Question: I installed the 32bit JDK and the service starts fine now. No idea why though. The machine it was failing on was 64bit...
So installing the 32bit JDK will allow the service to install, but solr will not run. There is a StackOverflowException and NullPointer Excpetions in the logs.
I am trying to run Jetty as a service on Windows 7 64bit. I have it running on a very similar machine just fine, but on the second I am getting errors I have not been able to resolve.
The service installs fine, however when you try to start it you get the message in the console: The Jetty6-Service service was launched, but failed to start.

This is the related contents in the jetty-service.log:
'''
STATUS | wrapper | 2011/02/16 12:50:07 | Starting the Jetty6-Service service...
STATUS | wrapper | 2011/02/16 12:50:07 | --> Wrapper Started as Service
DEBUG | wrapper | 2011/02/16 12:50:07 | Using tick timer.
DEBUG | wrapperp | 2011/02/16 12:50:07 | server listening on port 32000.
STATUS | wrapper | 2011/02/16 12:50:07 | Launching a JVM...
DEBUG | wrapper | 2011/02/16 12:50:07 | command: "java" -Djetty.home=../ -Djetty.logs=../logs -Dsolr.solr.home=C:/solr/ -Xms5m -Xmx64m -Djava.library.path="../lib/win32/" -classpath "../lib/win32/jetty-win32-service-java-6.1.26.jar;../lib/win32/wrapper.jar;../lib/jetty-6.1.3.jar;../lib/jetty-util-6.1.3.jar;../lib/servlet-api-2.5-6.1.3.jar;../start.jar" -Dwrapper.key="c5CIhIjsO0gmMcTE" -Dwrapper.port=32000 -Dwrapper.jvm.port.min=31000 -Dwrapper.jvm.port.max=31999 -Dwrapper.debug="TRUE" -Dwrapper.pid=4708 -Dwrapper.version="3.2.3" -Dwrapper.native_library="wrapper" -Dwrapper.service="TRUE" -Dwrapper.cpu.timeout="10" -Dwrapper.jvmid=1 org.mortbay.jetty.win32service.JettyServiceWrapperListener ../etc/jetty.xml
FATAL | wrapper | 2011/02/16 12:50:07 | Unable to execute Java command. The system cannot find the file specified. (0x2)
FATAL | wrapper | 2011/02/16 12:50:07 | "java" -Djetty.home=../ -Djetty.logs=../logs -Dsolr.solr.home=C:/solr/ -Xms5m -Xmx64m -Djava.library.path="../lib/win32/" -classpath "../lib/win32/jetty-win32-service-java-6.1.26.jar;../lib/win32/wrapper.jar;../lib/jetty-6.1.3.jar;../lib/jetty-util-6.1.3.jar;../lib/servlet-api-2.5-6.1.3.jar;../start.jar" -Dwrapper.key="c5CIhIjsO0gmMcTE" -Dwrapper.port=32000 -Dwrapper.jvm.port.min=31000 -Dwrapper.jvm.port.max=31999 -Dwrapper.debug="TRUE" -Dwrapper.pid=4708 -Dwrapper.version="3.2.3" -Dwrapper.native_library="wrapper" -Dwrapper.service="TRUE" -Dwrapper.cpu.timeout="10" -Dwrapper.jvmid=1 org.mortbay.jetty.win32service.JettyServiceWrapperListener ../etc/jetty.xml
FATAL | wrapper | 2011/02/16 12:50:07 | Critical error: wait for JVM process failed
ERROR | wrapper | 2011/02/16 12:50:09 | The Jetty6-Service service was launched, but failed to start.
'''
The one difference that I know of between the two machines is that the one that is not working had Tomcat installed at one point which it no longer does.
I have tried the following:
1. Uninstalled all copies of the Java JDK and JRE
2. Reinstalled the latest Java JDK - jdk1.6.0_24 which installs the associated JRE
3. Tried setting JAVA_HOME to C:\Program Files\Java\jdk1.6.0_24
4. Googled all error messages
5. I can run java -version in the console without error
In case someone is looking for more information on running Jetty as a service, check out:
1. http://docs.codehaus.org/display/JETTY/Win32Wrapper
2. http://technologyenablingbusiness.blogspot.com/2010/12/solr-on-jetty-as-windows-service.html
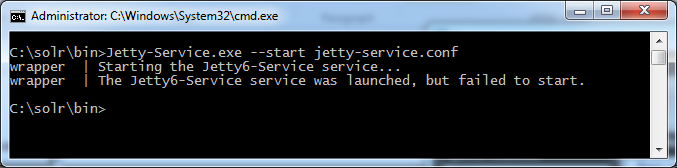
Answer: There seems to be issues with the Java Service Wrapper included as part of the Jetty Service on some x64 machines.
The community version of the Java Service Wrapper does not support x64 though. If I download and incorporate the standard or professional edition using method 4 on their website then things will work.
<URL>